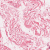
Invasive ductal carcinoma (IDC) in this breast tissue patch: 0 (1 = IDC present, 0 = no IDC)